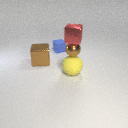
small brown metal sphere above large yellow rubber sphere